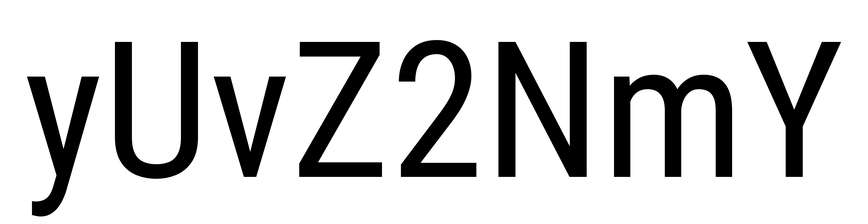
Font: Roboto_Condensed_Regular